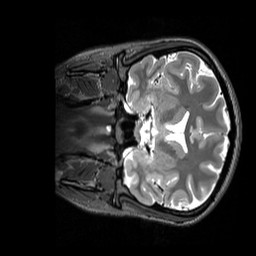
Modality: T2w
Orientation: coronal
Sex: female
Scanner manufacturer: siemens
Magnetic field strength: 3 T
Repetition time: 3.2 s
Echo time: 0.409 s